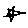
Label: star